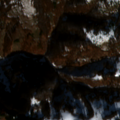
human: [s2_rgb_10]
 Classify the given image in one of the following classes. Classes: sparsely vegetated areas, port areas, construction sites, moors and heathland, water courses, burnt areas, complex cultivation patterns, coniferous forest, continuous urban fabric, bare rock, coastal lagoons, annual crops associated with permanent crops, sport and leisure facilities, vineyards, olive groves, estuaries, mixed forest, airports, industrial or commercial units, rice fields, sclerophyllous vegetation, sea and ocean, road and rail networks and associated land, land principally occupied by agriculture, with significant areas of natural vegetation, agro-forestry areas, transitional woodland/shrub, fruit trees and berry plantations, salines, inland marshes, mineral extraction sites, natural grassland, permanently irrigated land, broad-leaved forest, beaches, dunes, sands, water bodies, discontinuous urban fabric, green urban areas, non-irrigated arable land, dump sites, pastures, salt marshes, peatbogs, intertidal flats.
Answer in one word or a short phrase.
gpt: land principally occupied by agriculture, with significant areas of natural vegetation, broad-leaved forest, coniferous forest, transitional woodland/shrub